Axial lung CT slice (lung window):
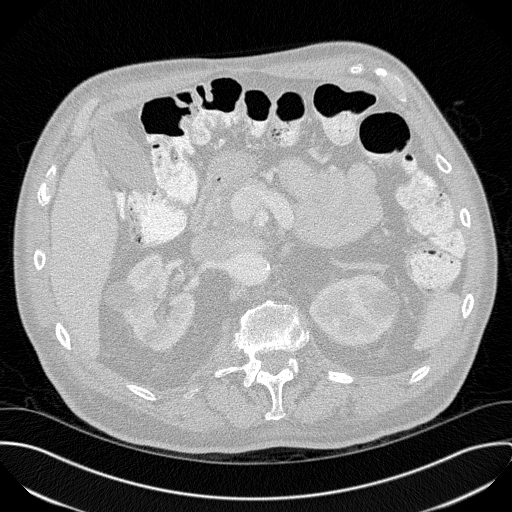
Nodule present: no